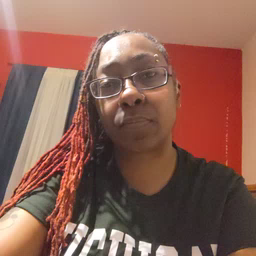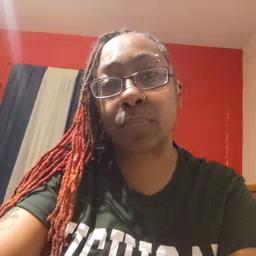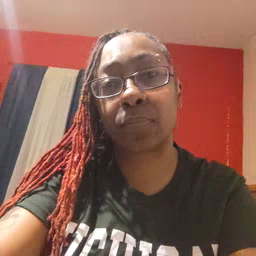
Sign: sick